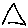
Label: triangle